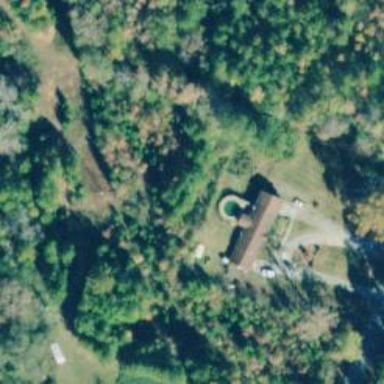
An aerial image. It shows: Simple house.